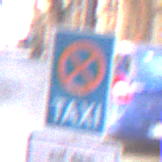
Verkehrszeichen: Taxenstand
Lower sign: SonstigeBeschraenkungen5
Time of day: MorningAfternoon
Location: Outdoor (Urban)
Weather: Clear
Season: NotSpecified
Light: Natural